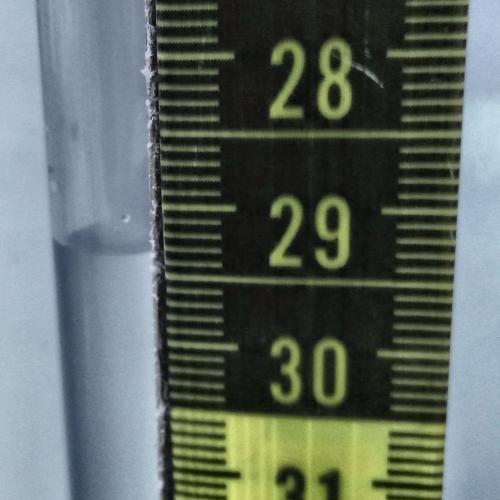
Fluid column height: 29.3 cm